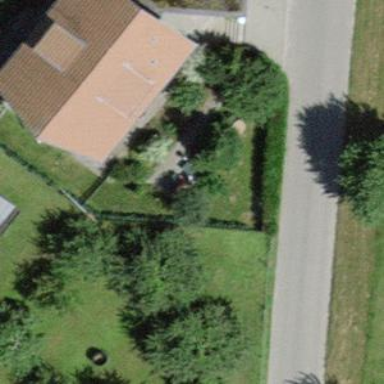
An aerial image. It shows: Simple and straightforward house.